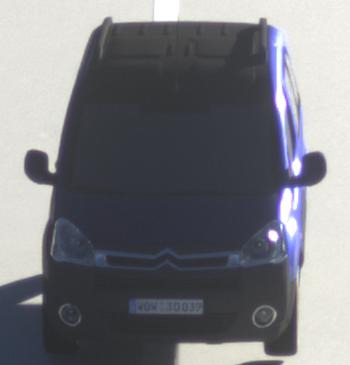
Make: Citroen
Model: Berlingo Kombi VTi 120
Detailed model: Berlingo (II) Kombi
Model produced from: 2009/12
Model produced until: 2012/03
Doors: 5
Color: blue
Road condition: dry road
Daytime: sunrise or sunset
Contrast: high contrast